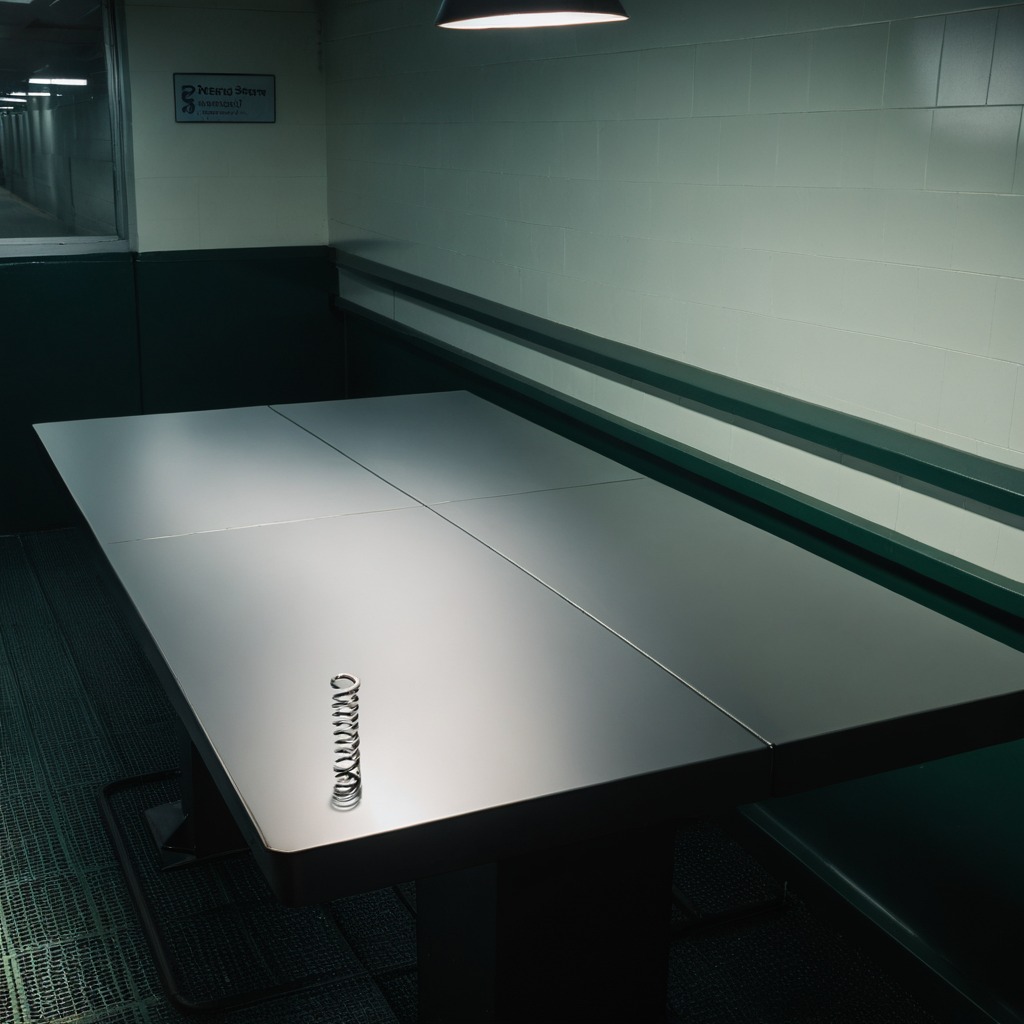
A coiled metal spring lies on the table.